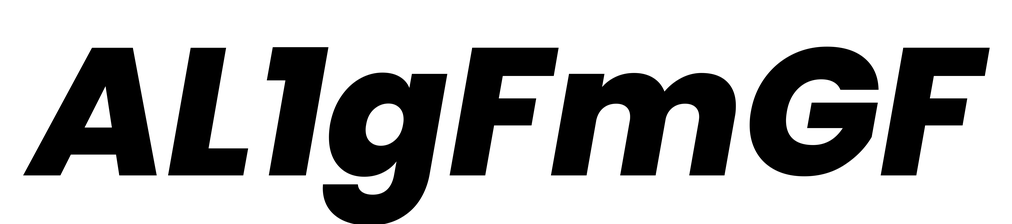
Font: Poppins-ExtraBoldItalic